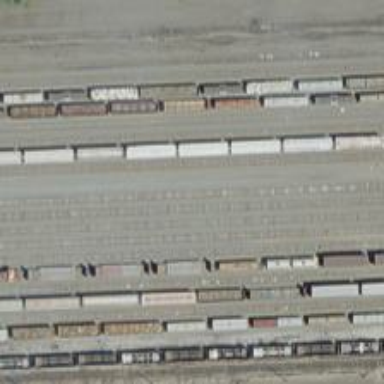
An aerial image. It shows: Abandoned railway siding.